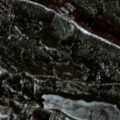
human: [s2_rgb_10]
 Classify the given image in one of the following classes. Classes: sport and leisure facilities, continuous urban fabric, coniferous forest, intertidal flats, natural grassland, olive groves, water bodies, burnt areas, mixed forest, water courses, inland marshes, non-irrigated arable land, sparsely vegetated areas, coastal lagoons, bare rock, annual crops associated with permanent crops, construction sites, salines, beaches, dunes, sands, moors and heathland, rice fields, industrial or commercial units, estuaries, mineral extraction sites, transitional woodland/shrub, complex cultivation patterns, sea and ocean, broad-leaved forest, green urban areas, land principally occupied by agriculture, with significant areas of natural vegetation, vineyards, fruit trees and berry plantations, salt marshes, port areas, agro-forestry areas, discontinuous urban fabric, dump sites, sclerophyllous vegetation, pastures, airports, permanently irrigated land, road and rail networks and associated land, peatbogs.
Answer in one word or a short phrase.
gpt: coniferous forest, peatbogs, water bodies